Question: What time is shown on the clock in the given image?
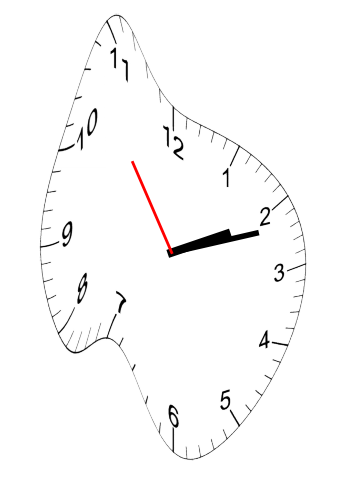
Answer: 02:11:54